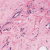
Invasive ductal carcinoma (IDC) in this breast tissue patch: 0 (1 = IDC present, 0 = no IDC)